Question: What logo is shown?
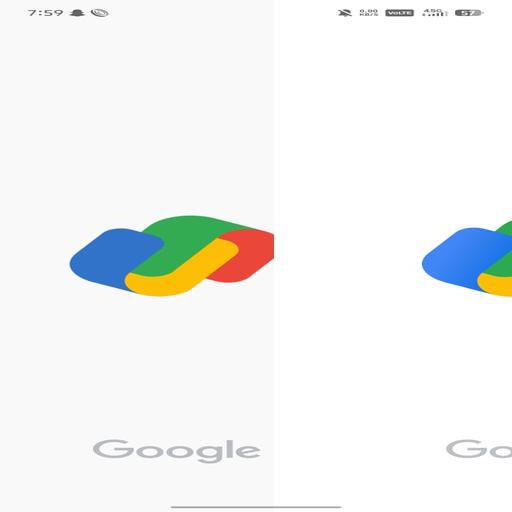
Answer: Google logo